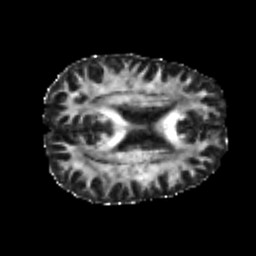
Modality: FA
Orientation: axial
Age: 21
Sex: male
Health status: healthy
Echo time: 0.074 s